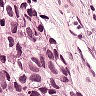
Metastatic tissue present: yes